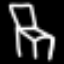
Label: chair